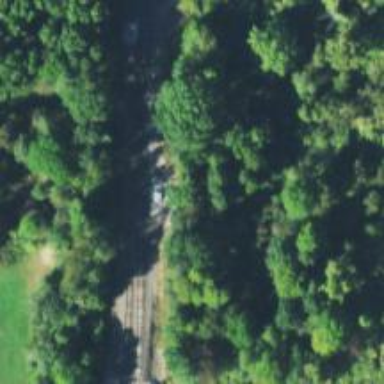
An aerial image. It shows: Outdoor signal box located near the railway.